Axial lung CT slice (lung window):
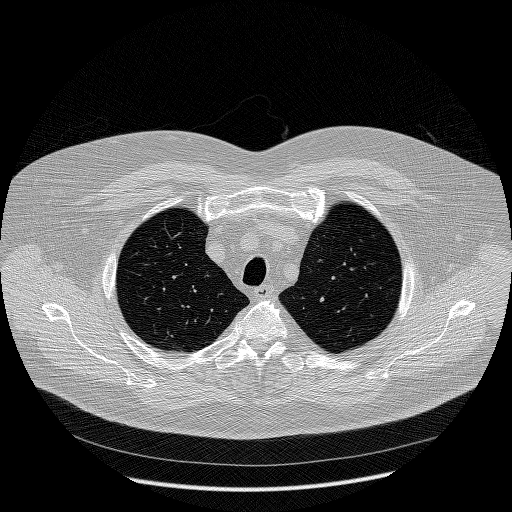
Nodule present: no